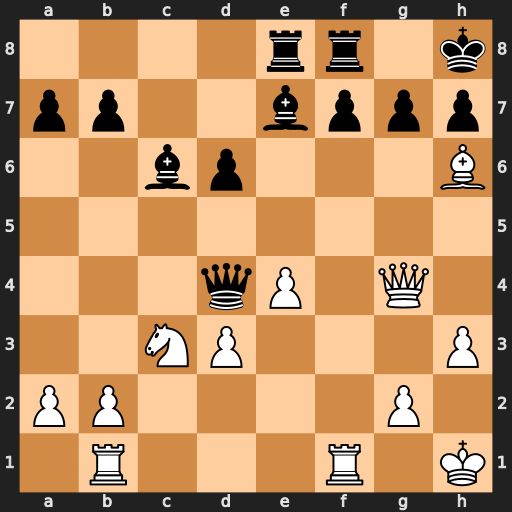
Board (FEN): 4rr1k/pp2bppp/2bp3B/8/3qP1Q1/2NP3P/PP4P1/1R3R1K
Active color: w
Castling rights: -
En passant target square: -
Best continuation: Ne2 Qe5 d4